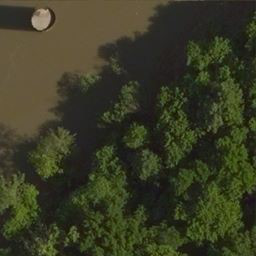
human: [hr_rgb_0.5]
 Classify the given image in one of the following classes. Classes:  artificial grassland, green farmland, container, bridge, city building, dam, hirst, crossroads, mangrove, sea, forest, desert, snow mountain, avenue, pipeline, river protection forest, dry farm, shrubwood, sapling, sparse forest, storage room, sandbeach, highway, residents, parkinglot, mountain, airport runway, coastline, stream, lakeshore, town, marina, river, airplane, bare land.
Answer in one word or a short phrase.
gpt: river protection forest